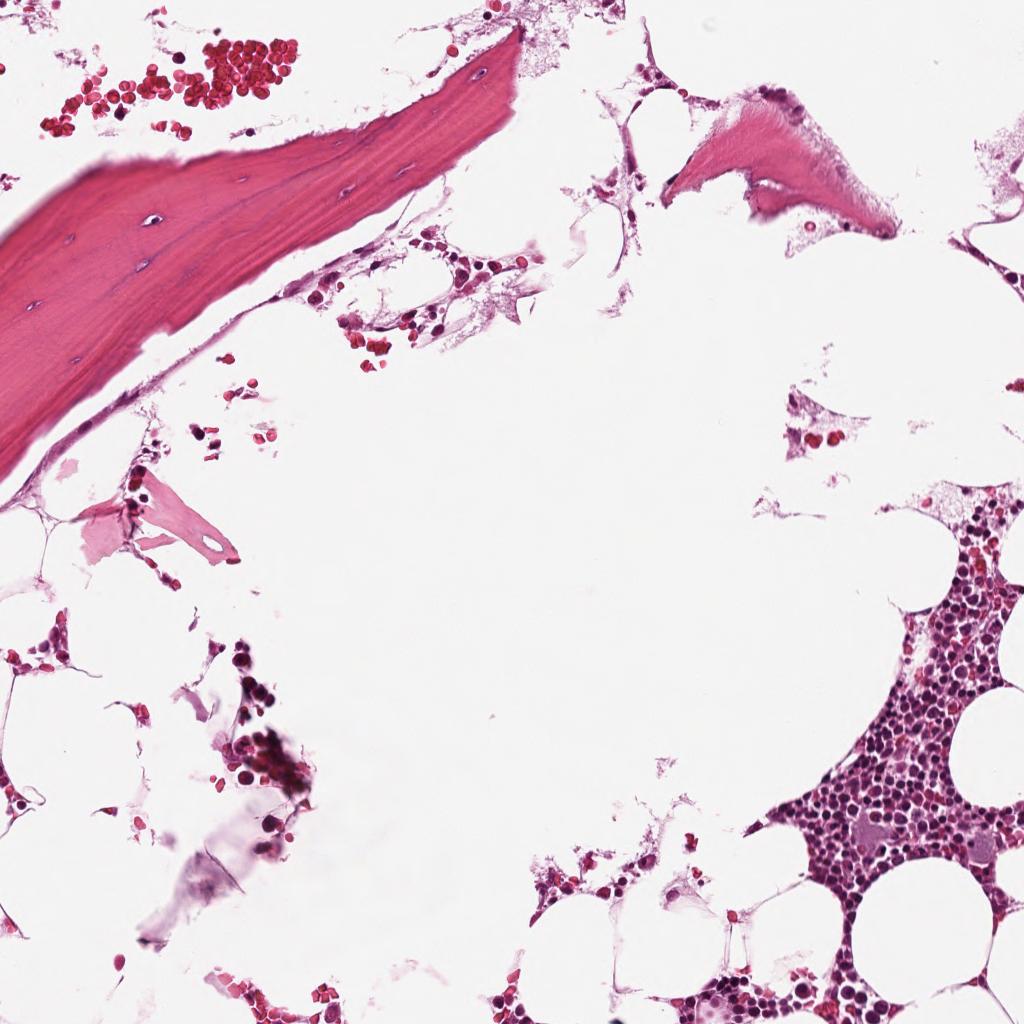
Label: Non-Tumor